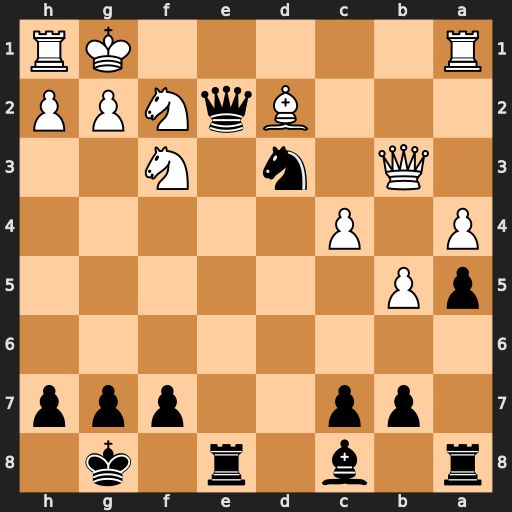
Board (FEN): r1b1r1k1/1pp2ppp/8/pP6/P1P5/1Q1n1N2/3BqNPP/R5KR
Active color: b
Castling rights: -
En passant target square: -
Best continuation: Qxf2#